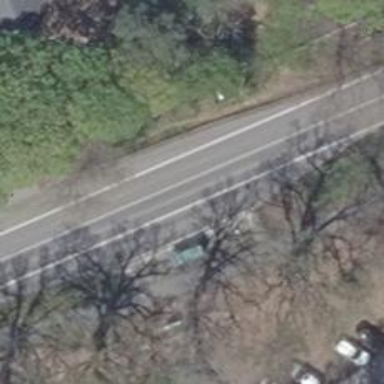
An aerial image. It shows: Asphalt road classified as primary highway.